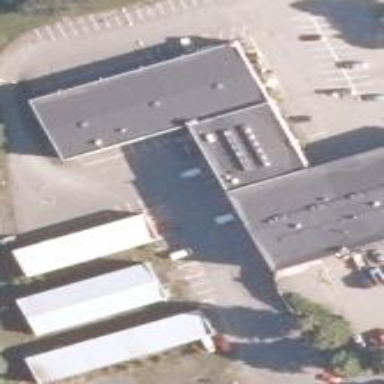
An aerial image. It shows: Public building.